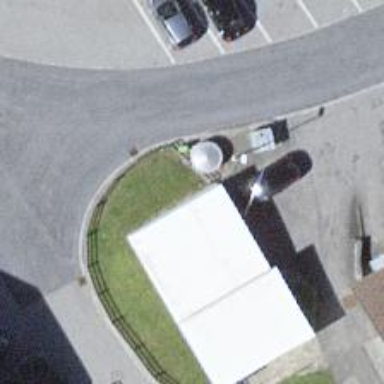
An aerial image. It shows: Recycling container in the area designated for recycling.